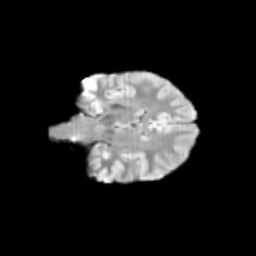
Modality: T2w
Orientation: coronal
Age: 12
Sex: female
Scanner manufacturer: siemens
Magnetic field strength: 3 T
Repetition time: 3.8 s
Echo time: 0.07 s